Question: a short explenation.
I'm using a google Combo chart to display the graph below :<URL>
But, as you can see, it's not easy to read blue values, as long as the red line is the accumulate of blue values, it can go very high.

Is there a way to put a second legend on the right of the picture? In order to the red line to stay at a reasonable high, and make all this thing readable easely? i read the doc about legend, but i didn't found:
how to put a second legend ?
How to make the red line folow the second legend?
just in case. Do you have some snippet ?
thanks.
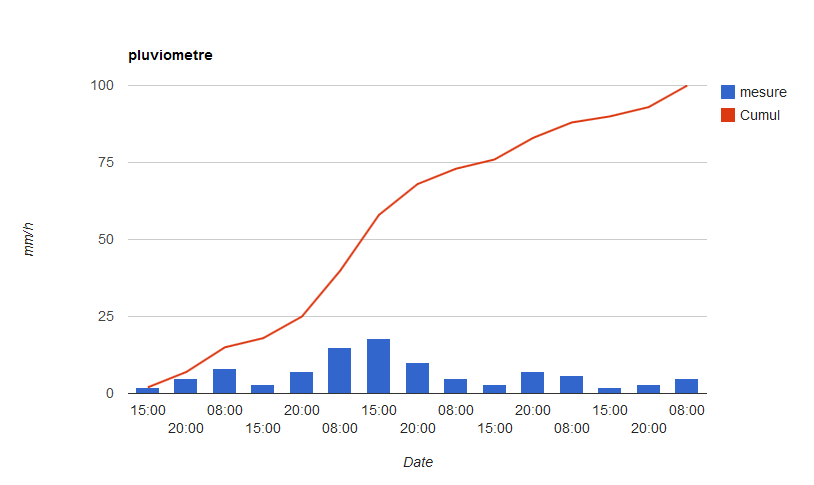
Answer: You can use multiple vAxes and specify which series is plotted on which axis.
Roughly something like:
'''
function drawVisualization() {
// Just data, use your own
var data = google.visualization.arrayToDataTable([
['Date', 'Value', 'Cumulate'],
['2014/01/01', 5, 5],
['2014/01/02', 20, 25],
['2014/01/03', 7, 32],
['2014/01/04', 15, 47],
['2014/01/05', 3, 50],
['2014/01/06', 5, 55],
['2014/01/07', 0, 55],
['2014/01/08', 0, 55],
['2014/01/09', 10, 65],
['2014/01/10', 5, 70],
['2014/01/11', 10, 80],
['2014/01/12', 0, 80],
['2014/01/13', 7, 87],
['2014/01/14', 13, 90],
['2014/01/15', 10, 100]
]);
var options = {
title : 'Pluviometre',
// multiple axis (you can have different labels, colors, etc.)
vAxes: [
{title: "mm/h"},
{title: "mm/h",textStyle:{color: "red"}}
],
hAxis: {title: "date"},
seriesType: "bars",
// 1st series on axis 0 (by default), 2nd series on axis 1
series: {1: {type: "line", targetAxisIndex:1}}
};
var chart = new google.visualization.ComboChart(document.getElementById('chart_div'));
chart.draw(data, options);
}
'''